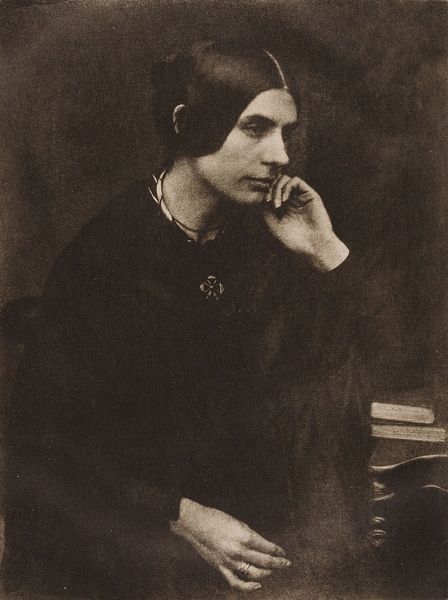
Titel: Lady in Black
Künstler: David Octavius Hill
Standort: Hamburg
Institution: Museum für Kunst und Gewerbe Hamburg
Schlagwörter: frau, gesten, portrait, figur, foto, fotografie, photographie, photo, lichtbild, japanpapier, bildwerke, heliogravur, angewandte und bildende kunst, hessische systematik, porträt, armhaltungen, porträtfotografie, porträtphotographie, hüftbild, heliogravüre, photogravüre, fotogravüre, kartonpassepartout